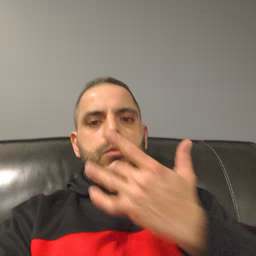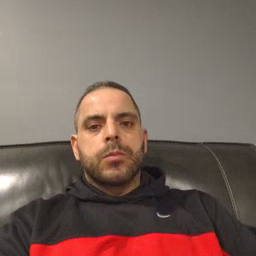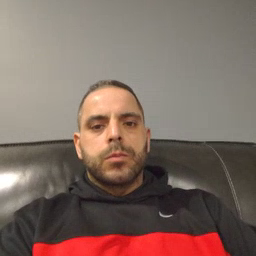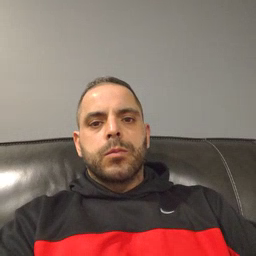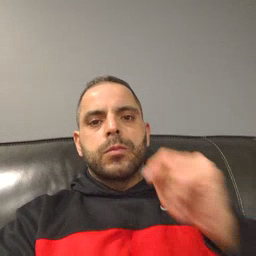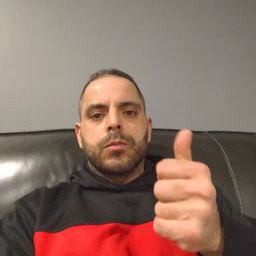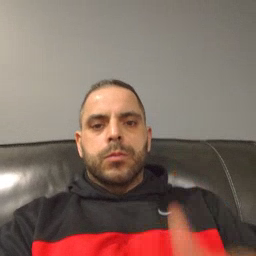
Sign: fast